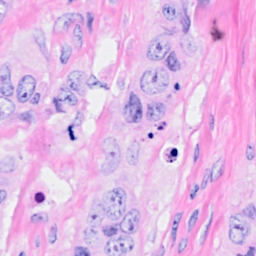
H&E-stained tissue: Breast